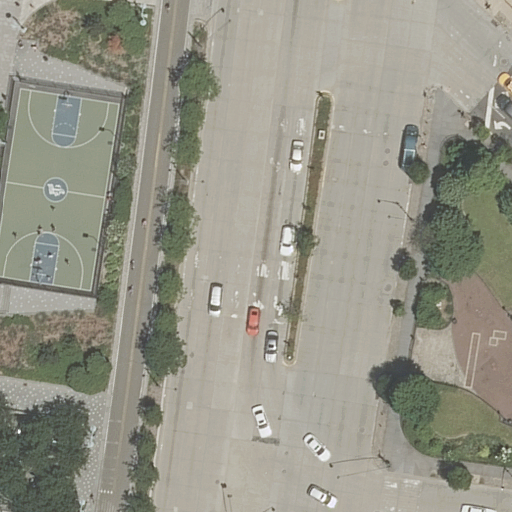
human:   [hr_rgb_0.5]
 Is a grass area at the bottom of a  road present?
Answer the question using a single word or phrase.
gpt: yes

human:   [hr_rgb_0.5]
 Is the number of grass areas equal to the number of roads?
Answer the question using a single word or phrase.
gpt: no

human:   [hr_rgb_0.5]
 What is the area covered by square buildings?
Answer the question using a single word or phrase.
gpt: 0m2

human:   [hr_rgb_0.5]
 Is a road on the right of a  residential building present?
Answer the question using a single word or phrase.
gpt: no

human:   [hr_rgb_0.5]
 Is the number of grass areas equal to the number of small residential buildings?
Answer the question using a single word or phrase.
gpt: no

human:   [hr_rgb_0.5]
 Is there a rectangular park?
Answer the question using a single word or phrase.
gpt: yes

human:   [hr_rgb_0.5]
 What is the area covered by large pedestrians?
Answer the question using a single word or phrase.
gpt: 0m2

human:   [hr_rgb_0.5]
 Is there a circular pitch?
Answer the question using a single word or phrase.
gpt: no

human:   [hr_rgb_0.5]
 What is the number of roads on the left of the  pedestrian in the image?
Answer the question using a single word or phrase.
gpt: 0

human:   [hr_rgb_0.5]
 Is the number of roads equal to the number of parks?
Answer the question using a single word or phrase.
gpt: no

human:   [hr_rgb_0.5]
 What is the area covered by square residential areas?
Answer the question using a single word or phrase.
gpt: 0m2

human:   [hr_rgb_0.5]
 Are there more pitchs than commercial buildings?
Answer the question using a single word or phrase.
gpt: yes

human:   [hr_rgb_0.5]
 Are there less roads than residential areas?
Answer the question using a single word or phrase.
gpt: no

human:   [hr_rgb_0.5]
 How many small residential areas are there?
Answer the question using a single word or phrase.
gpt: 0

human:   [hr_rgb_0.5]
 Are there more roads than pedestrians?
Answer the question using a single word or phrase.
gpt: yes

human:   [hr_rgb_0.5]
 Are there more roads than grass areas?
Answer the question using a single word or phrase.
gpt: yes

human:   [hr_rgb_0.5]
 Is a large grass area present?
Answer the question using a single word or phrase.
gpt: no

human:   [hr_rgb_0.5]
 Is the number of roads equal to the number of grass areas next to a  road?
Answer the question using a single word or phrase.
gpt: no

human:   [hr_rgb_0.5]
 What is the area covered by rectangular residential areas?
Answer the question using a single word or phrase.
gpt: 10612m2

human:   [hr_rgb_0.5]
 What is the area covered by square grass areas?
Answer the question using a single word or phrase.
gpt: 0m2

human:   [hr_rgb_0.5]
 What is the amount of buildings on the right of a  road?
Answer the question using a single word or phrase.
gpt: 0

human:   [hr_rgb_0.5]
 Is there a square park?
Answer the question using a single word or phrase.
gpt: no

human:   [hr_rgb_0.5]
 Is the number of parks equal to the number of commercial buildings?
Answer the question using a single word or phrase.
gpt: no

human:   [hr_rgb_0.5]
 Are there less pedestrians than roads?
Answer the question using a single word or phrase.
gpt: yes

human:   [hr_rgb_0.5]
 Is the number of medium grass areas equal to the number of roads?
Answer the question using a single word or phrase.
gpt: no

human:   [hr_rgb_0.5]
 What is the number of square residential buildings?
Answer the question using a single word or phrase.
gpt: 0

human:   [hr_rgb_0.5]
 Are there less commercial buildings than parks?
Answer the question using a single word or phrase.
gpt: yes

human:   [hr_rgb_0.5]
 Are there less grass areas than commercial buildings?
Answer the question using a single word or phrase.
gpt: no

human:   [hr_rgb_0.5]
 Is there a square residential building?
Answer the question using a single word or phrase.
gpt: no

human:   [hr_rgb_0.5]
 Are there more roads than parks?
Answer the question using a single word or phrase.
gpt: yes

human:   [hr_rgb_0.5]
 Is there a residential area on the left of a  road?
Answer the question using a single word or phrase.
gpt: no

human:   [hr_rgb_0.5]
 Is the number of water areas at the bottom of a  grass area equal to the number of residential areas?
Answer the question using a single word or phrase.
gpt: no

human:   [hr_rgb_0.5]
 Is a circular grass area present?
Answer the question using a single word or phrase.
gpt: no

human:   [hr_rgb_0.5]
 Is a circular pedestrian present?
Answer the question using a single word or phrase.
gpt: no

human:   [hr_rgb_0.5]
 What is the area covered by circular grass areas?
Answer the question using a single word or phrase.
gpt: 0m2

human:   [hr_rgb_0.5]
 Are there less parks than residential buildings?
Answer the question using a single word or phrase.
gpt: no